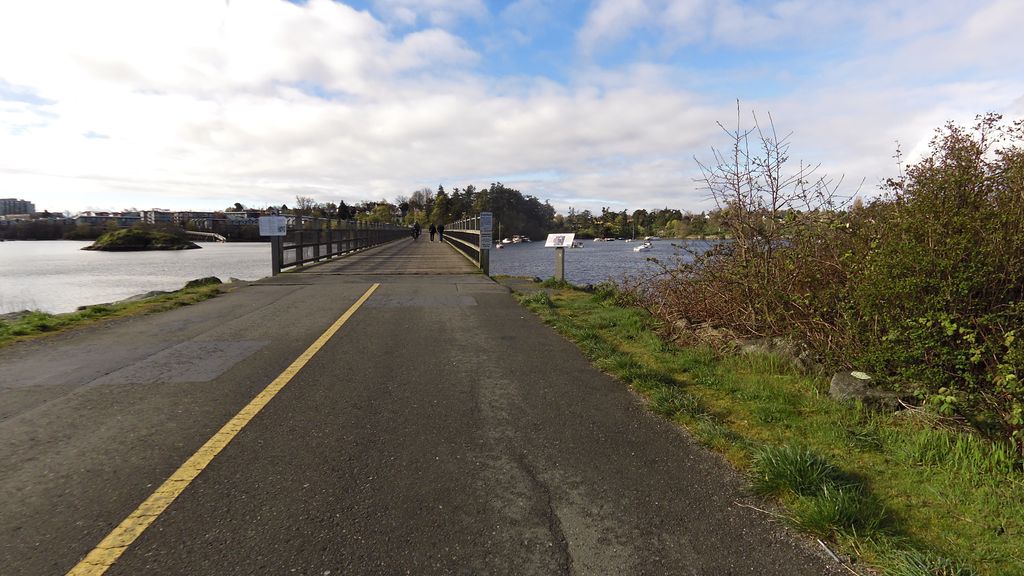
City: victoria